Interaction volume radius: 10 \u00c5
Interaction volume height: 20 \u00c5
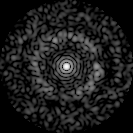
Disorder parameter: 0.847